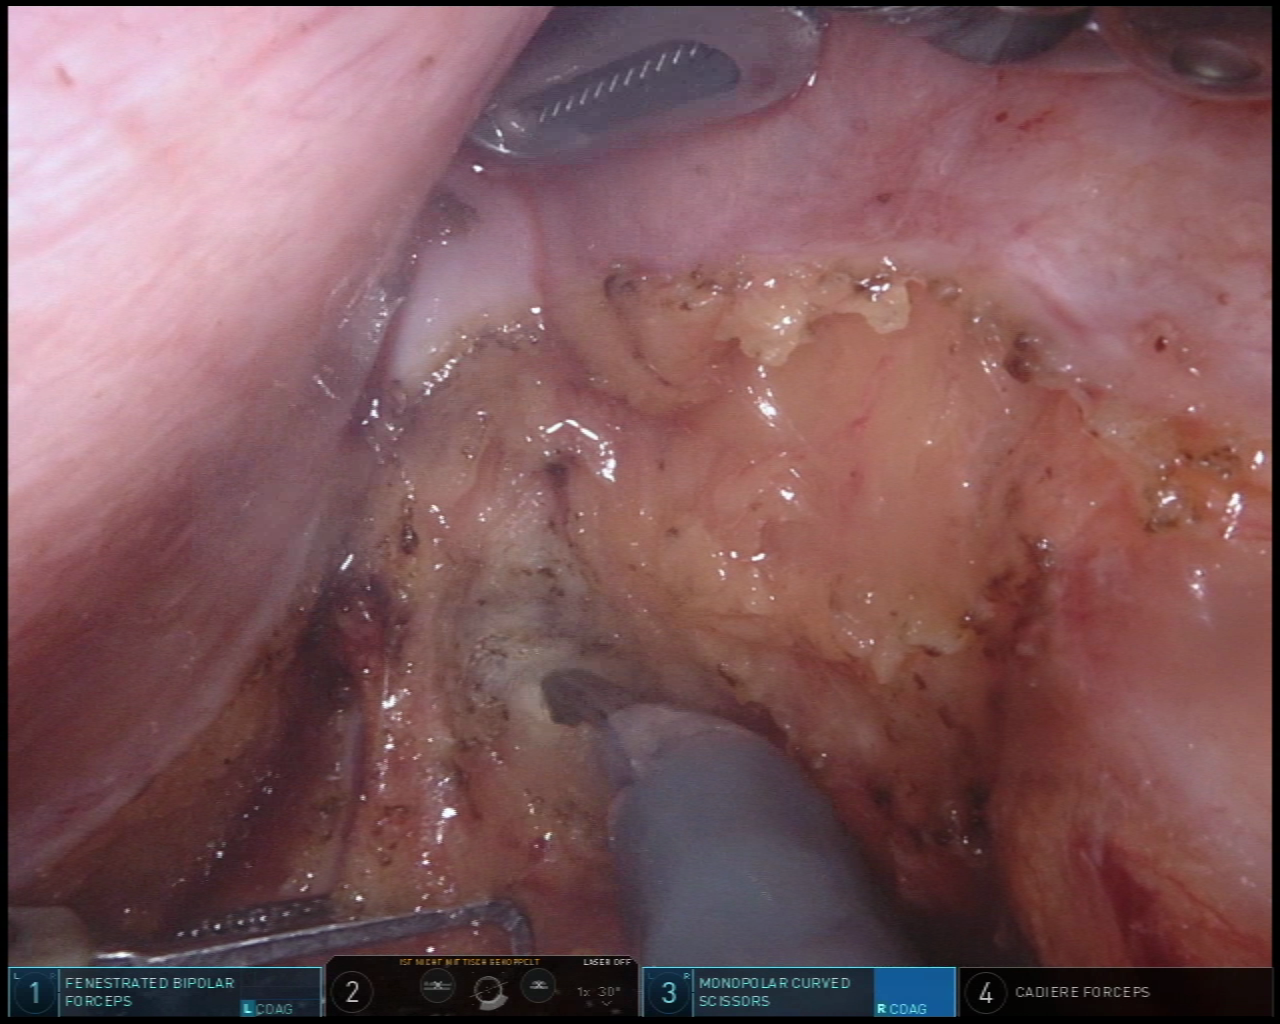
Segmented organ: vesicular_glands
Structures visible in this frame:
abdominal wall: no
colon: no
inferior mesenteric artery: no
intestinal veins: no
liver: no
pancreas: no
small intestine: no
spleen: no
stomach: no
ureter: no
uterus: no
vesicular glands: yes